Field crop: tomato
Growth stage: 2
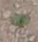
Species: solanum